Interaction volume radius: 5 \u00c5
Interaction volume height: 10 \u00c5
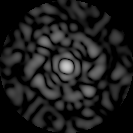
Disorder parameter: 0.8692